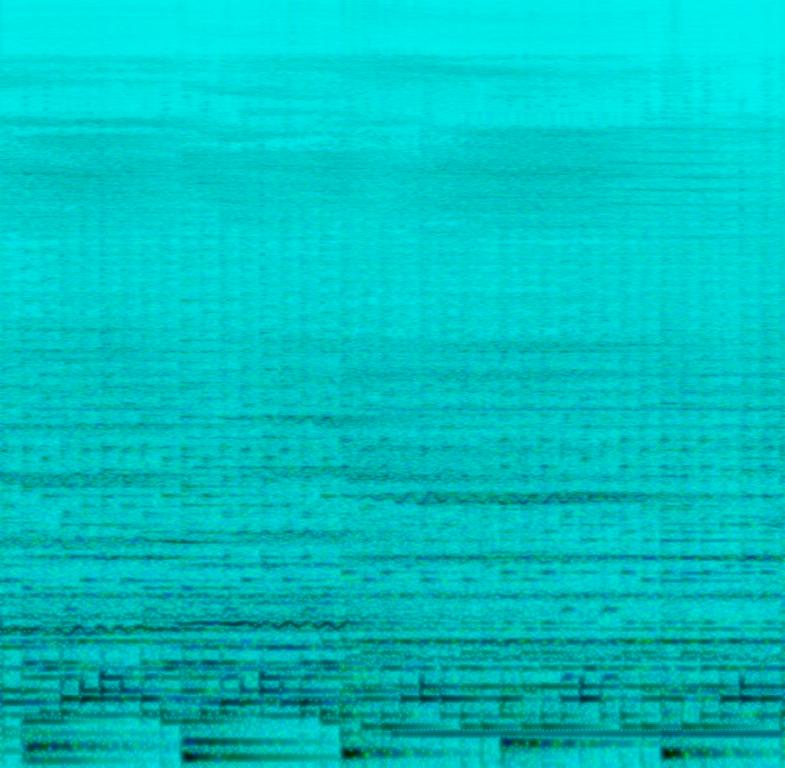
This song features a female voice singing in opera style using only vocables and no words. This is accompanied by violins playing eighth note patterns that change according to the chords being played. The bass follows the root notes of the chords. A muted guitar or string instrument plays arpeggiated chords. This song can be played in a fantasy game.